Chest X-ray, AP view. Patient: 54 years old, sex M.
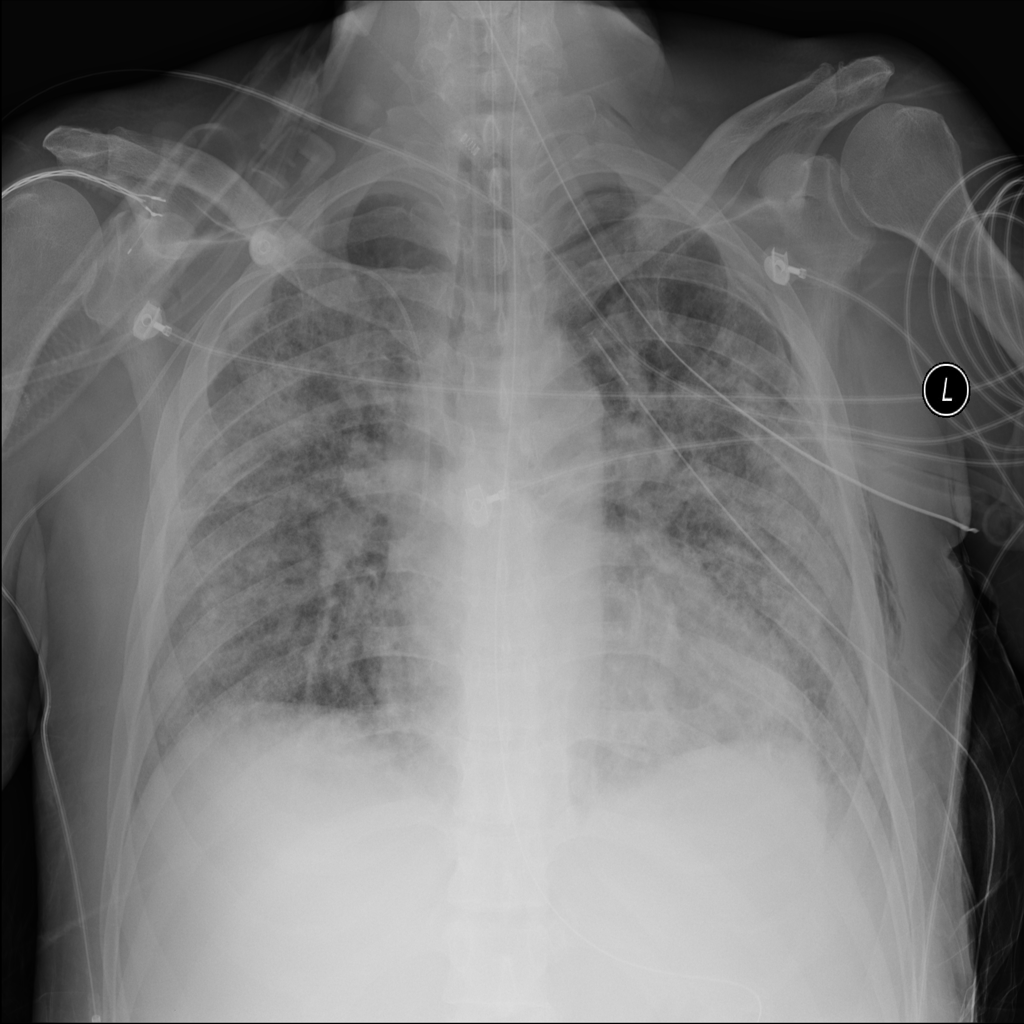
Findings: Emphysema, Pneumothorax